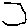
Label: hexagon